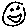
Label: smiley face